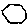
Label: hexagon